RGB frame:
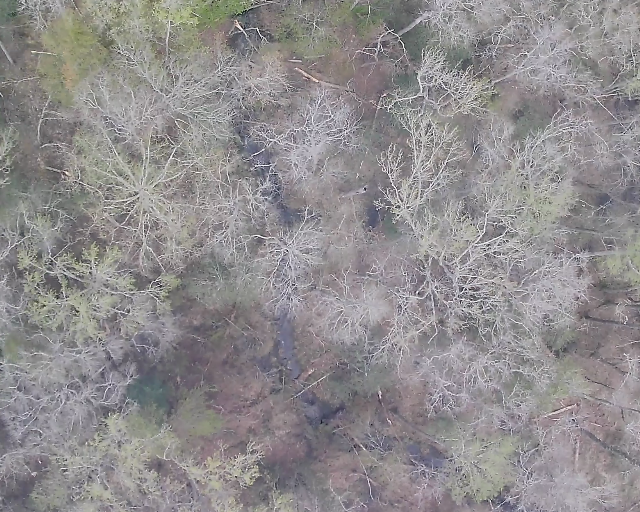
Thermal frame:
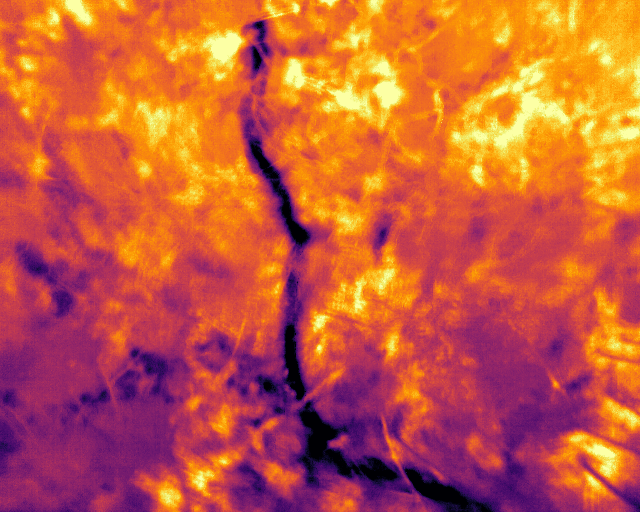
Captured: 2026-02-26 03:10:29
Pixels at or above 80 °C: 0 (fraction of frame: 0)